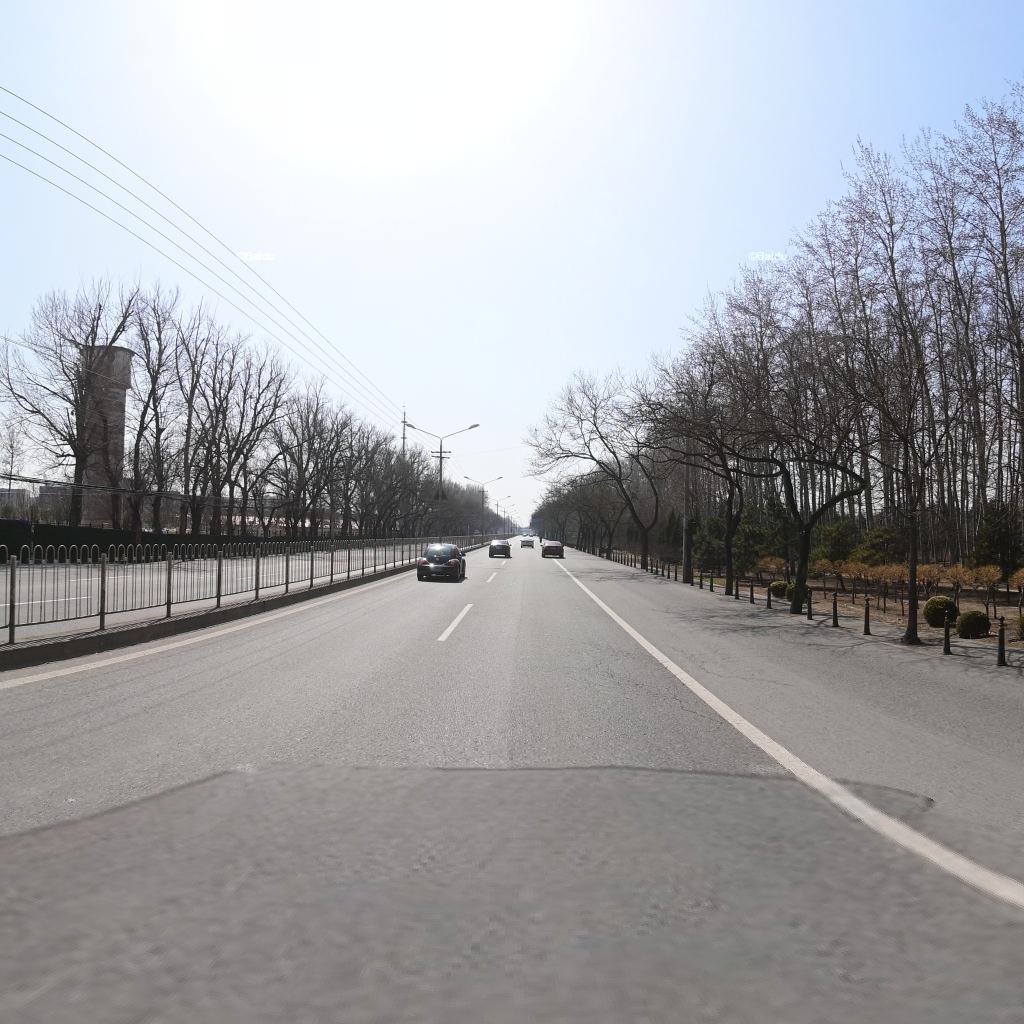
Region: Chaoyang
Road damage annotations: alligator crack, alligator crack